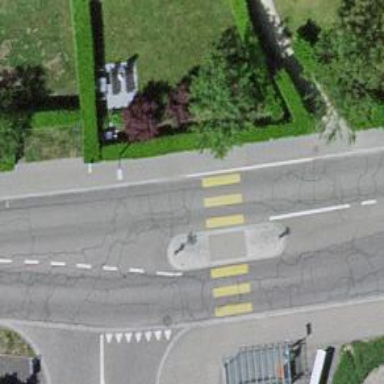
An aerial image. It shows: Uncontrolled crossing with central island on the road.